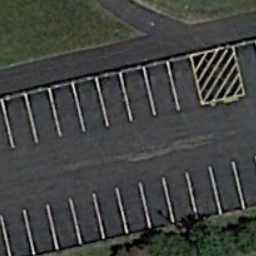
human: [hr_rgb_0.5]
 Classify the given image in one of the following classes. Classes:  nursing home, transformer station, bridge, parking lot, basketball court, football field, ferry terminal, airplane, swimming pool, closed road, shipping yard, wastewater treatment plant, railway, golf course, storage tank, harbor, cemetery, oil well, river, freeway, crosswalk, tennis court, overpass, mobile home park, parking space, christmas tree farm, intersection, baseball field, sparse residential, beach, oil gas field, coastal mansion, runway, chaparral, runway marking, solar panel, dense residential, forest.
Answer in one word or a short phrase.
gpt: parking space